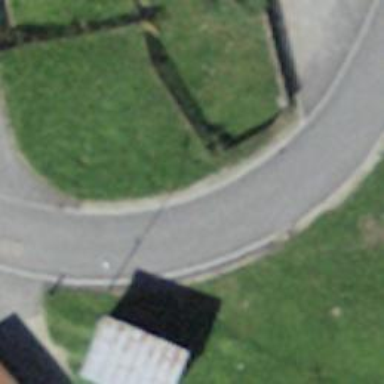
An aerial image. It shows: Tertiary road.